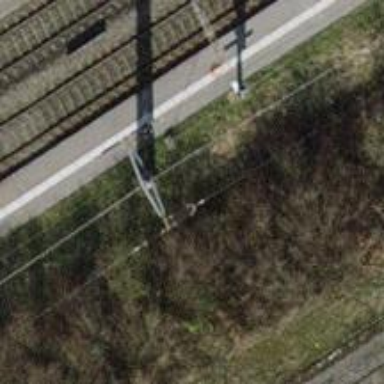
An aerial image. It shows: Power pole.